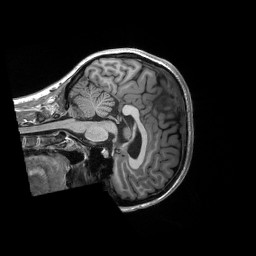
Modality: T1w
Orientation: sagittal
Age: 18
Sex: female
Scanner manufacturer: siemens
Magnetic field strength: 3 T
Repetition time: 2.3 s
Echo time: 0.00298 s